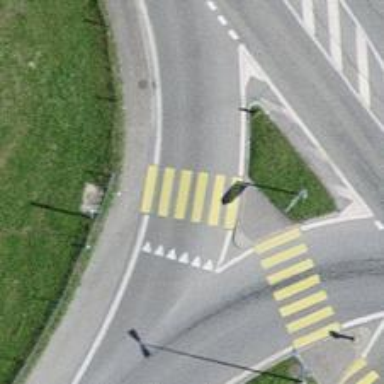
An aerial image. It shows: Zebra crossing on the road.